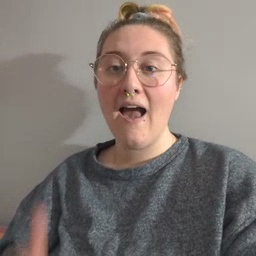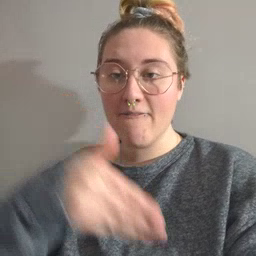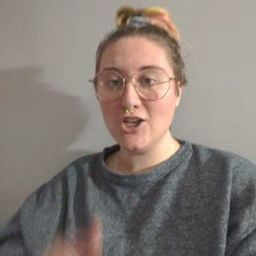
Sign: after